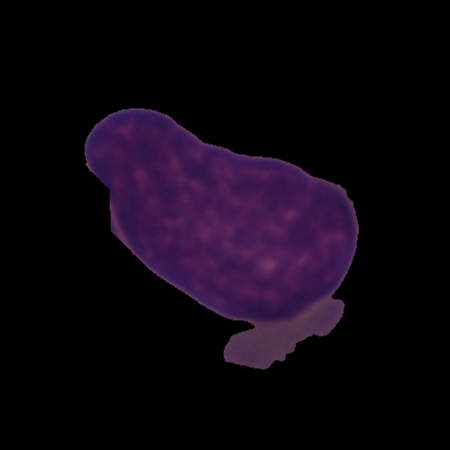
Label: cancer